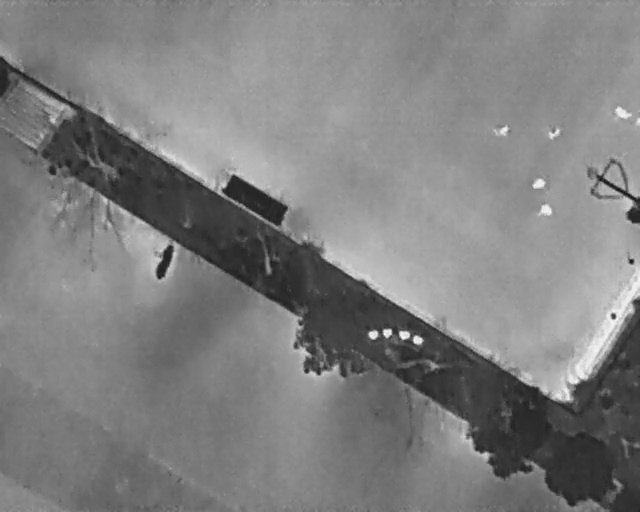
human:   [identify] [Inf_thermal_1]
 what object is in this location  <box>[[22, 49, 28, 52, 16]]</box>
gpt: <ref>1 medium bicycle at the left</ref>